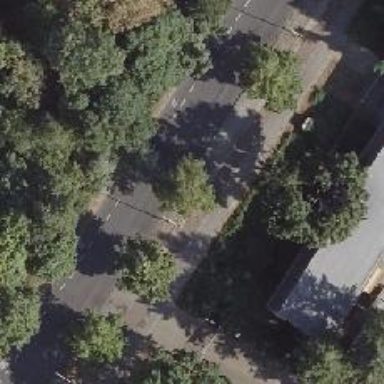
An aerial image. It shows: Avenue lined with broadleaved deciduous trees.